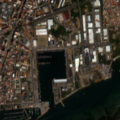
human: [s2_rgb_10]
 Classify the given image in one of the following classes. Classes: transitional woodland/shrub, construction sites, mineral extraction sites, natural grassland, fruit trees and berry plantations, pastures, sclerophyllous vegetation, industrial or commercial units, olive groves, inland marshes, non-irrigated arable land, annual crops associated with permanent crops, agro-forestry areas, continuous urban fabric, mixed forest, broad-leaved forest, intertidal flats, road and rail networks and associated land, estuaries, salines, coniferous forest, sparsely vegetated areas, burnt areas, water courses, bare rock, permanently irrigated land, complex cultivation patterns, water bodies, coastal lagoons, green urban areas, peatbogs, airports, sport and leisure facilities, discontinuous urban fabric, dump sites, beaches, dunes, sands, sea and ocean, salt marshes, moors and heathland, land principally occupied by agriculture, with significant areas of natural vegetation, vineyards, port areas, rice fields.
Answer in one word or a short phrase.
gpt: continuous urban fabric, industrial or commercial units, port areas, intertidal flats, coastal lagoons